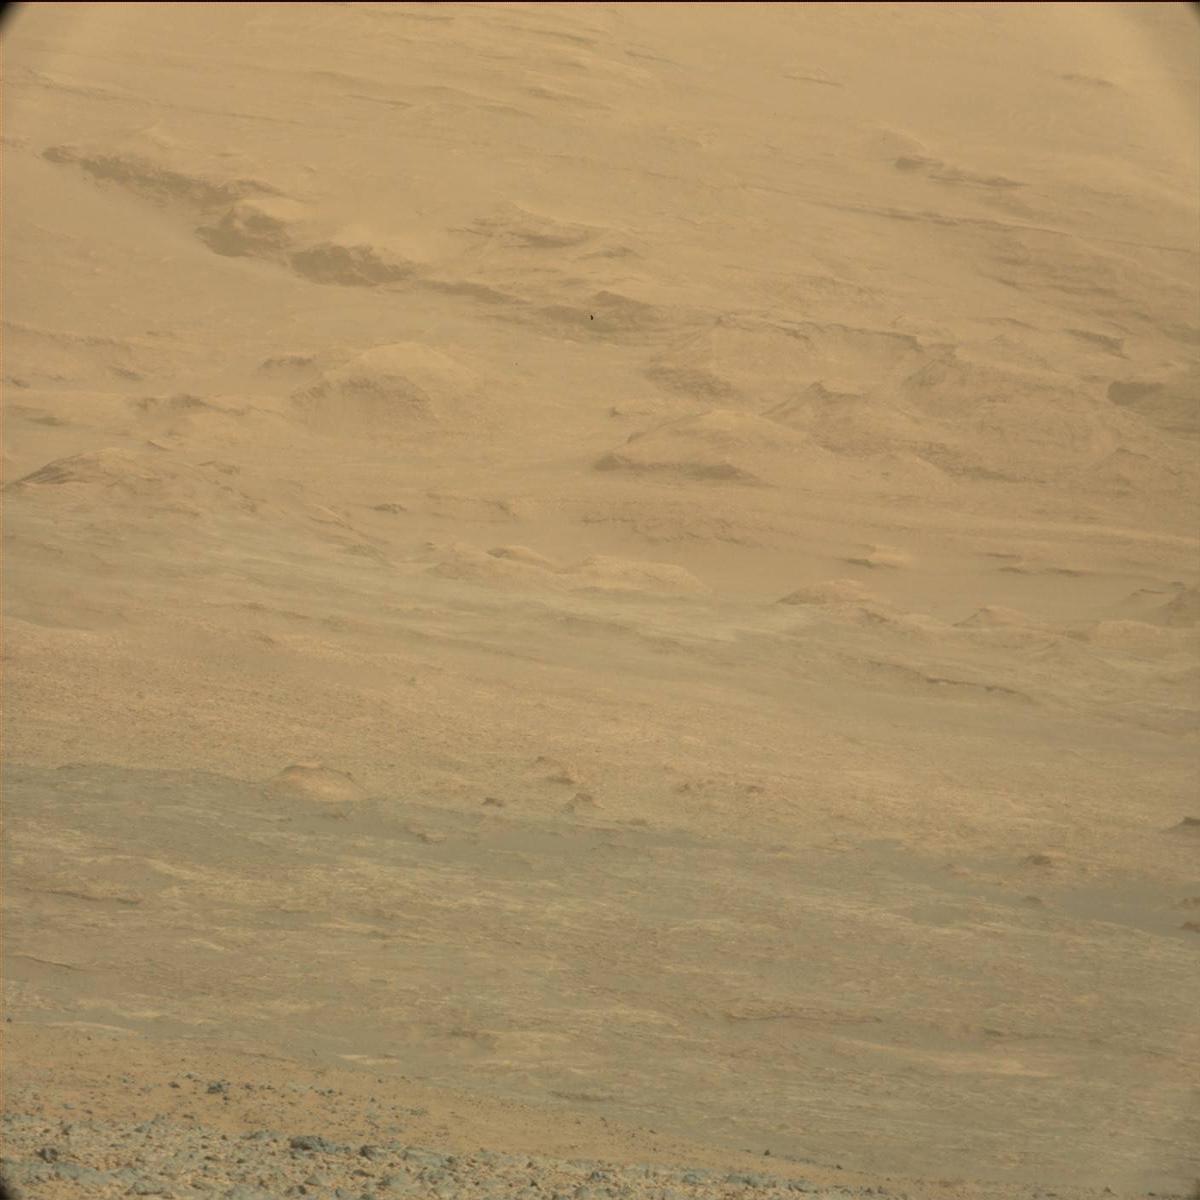
Terrain classes present: Bedrock, Ridge, Sand / Soil